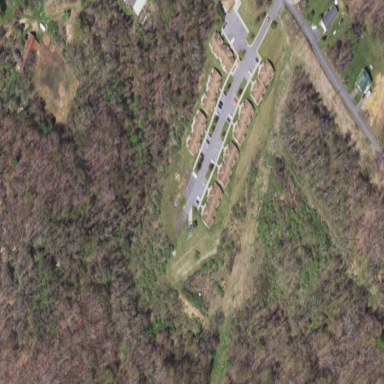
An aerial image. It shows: Nursing home.